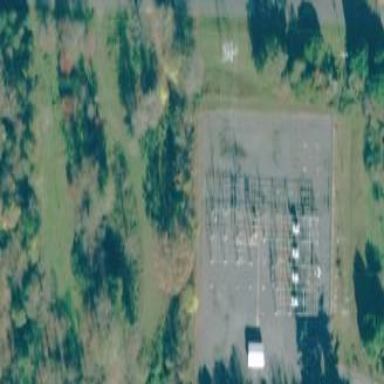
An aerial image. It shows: Distribution power substation secured by fence.